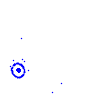
Particle: pion